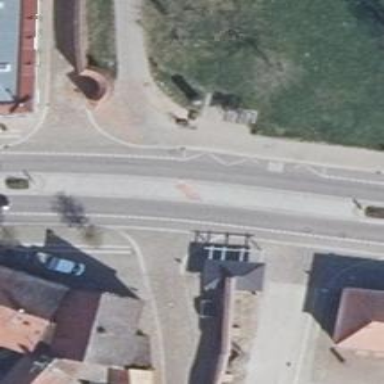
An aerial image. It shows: Tertiary road with asphalt surface. It has sidewalks on both sides and exclusive cycle lanes on both sides as well.